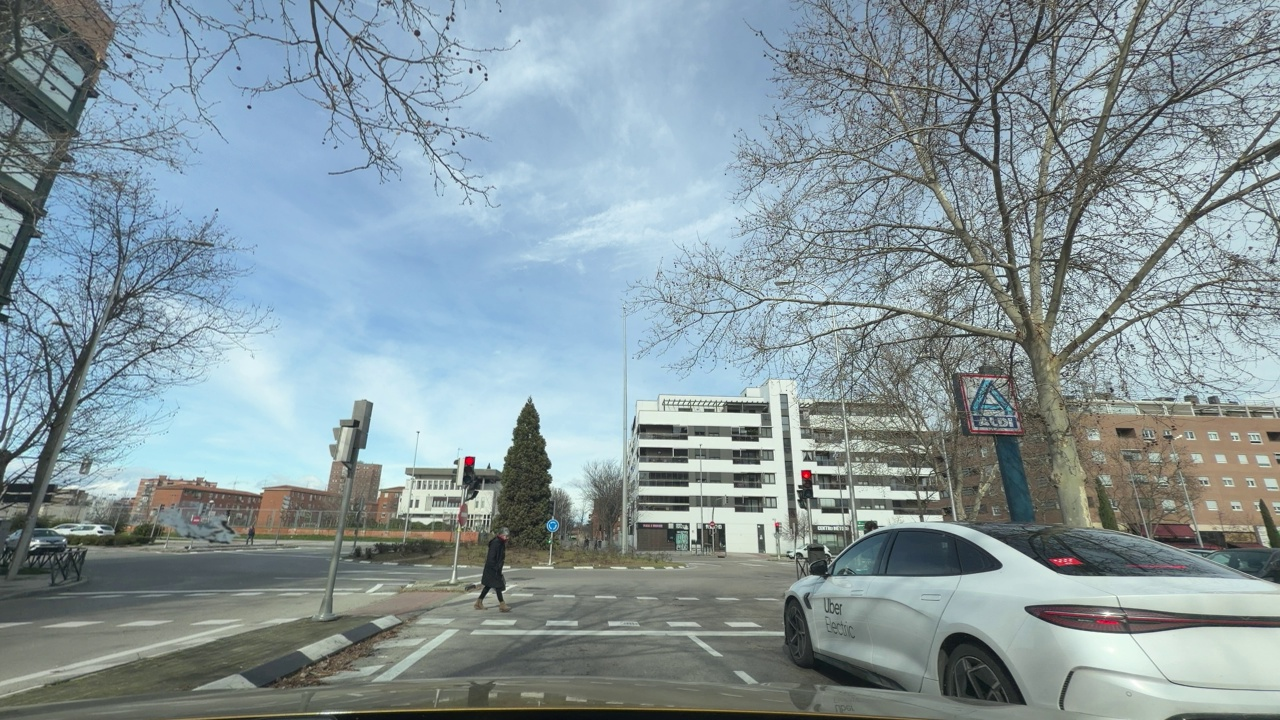
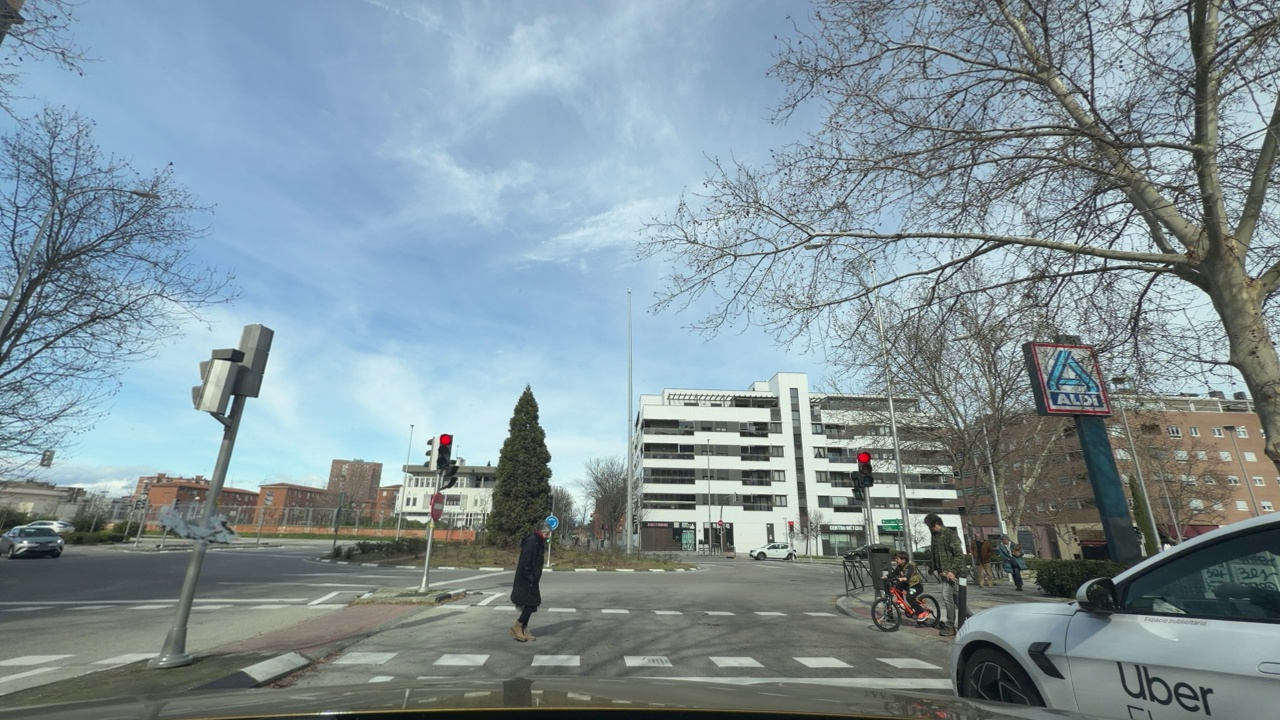
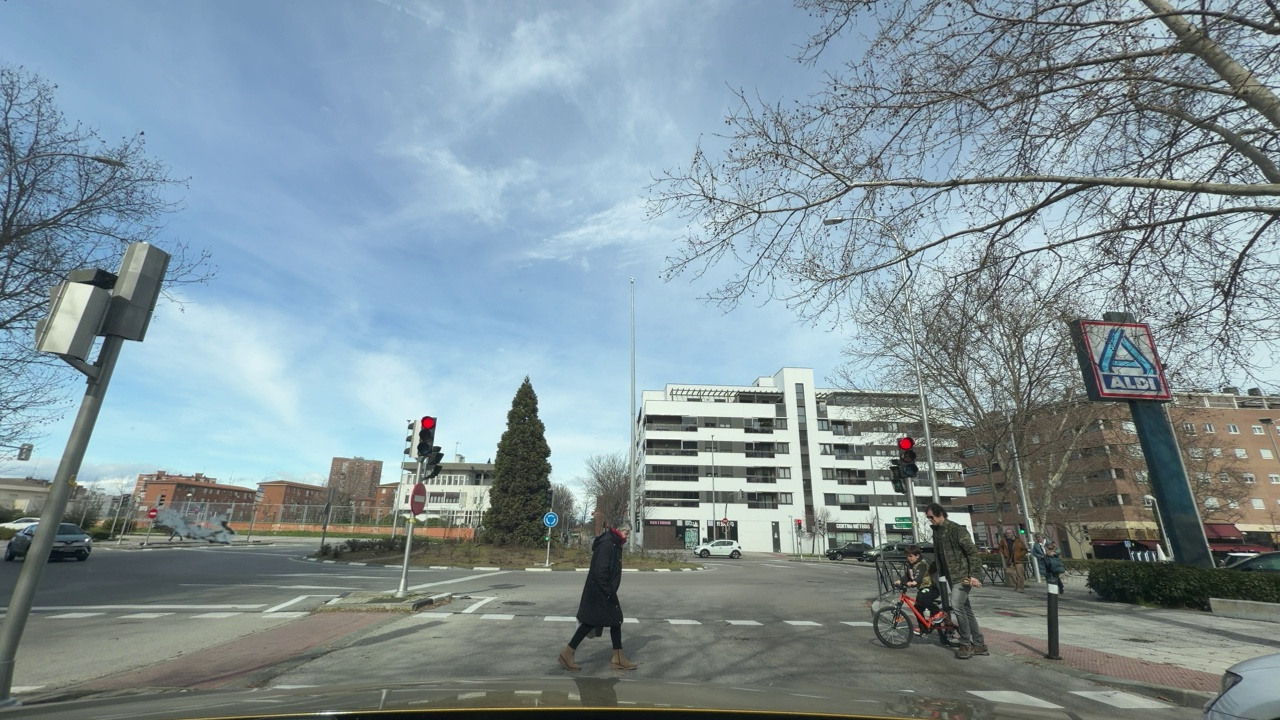
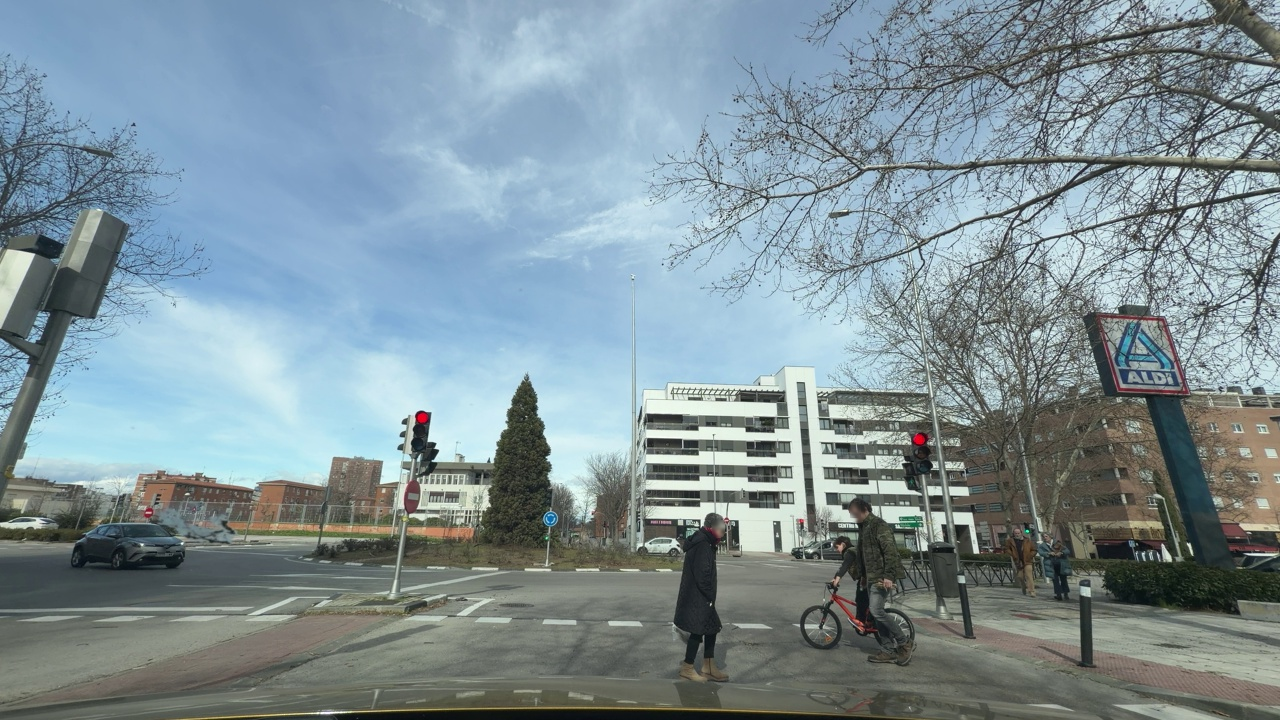
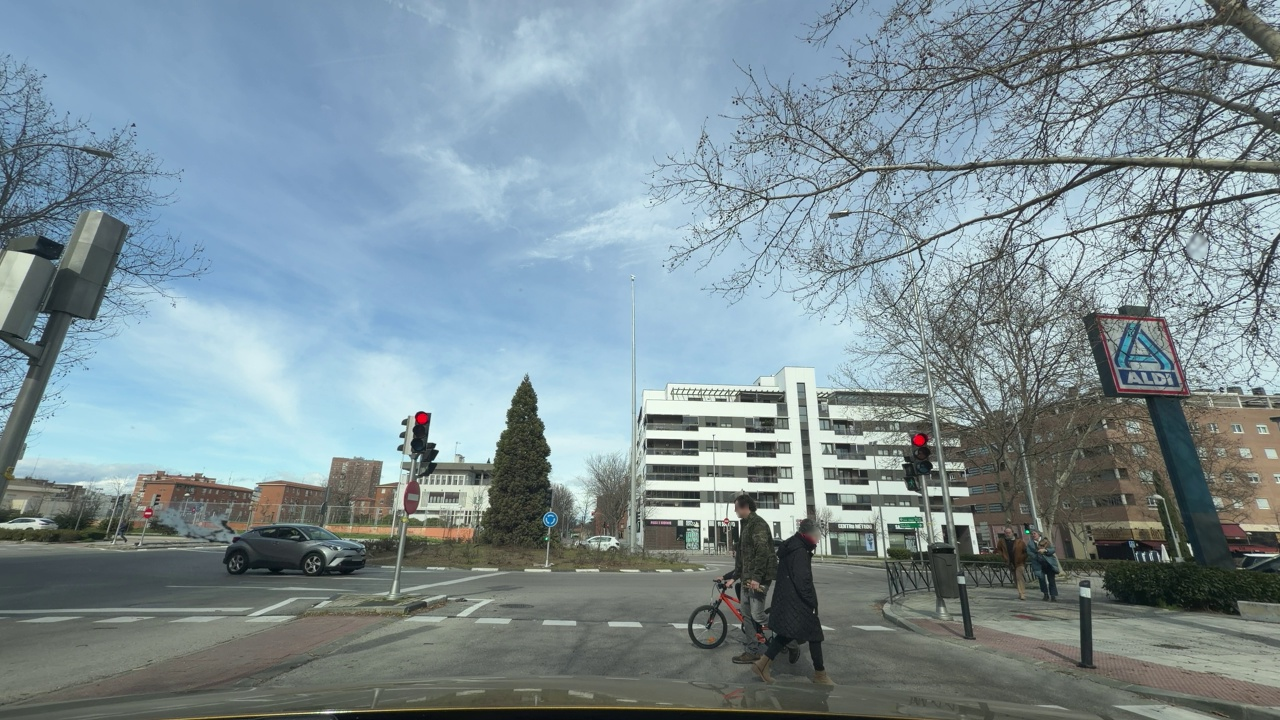
Situation: Pedestrian
Question: Is the ego vehicle traveling on a narrow street with sidewalks or bike lanes directly adjacent to the roadway?
Answer: No
Reasoning: The roadway presents a sidewalk on the right side but it is not narrow.

Situation: Pedestrian
Question: Are pedestrians or cyclists moving alongside the ego vehicle on the right side?
Answer: No
Reasoning: Pedestrians observed are crossing the street ahead of the ego vehicle.

Situation: Pedestrian
Question: Could a pedestrian's current path intersect with the trajectory of the ego vehicle?
Answer: Yes
Reasoning: Pedestrians are crossing the street perpendicularly to the trajectory of the ego vehicle.

Situation: Pedestrian
Question: Are pedestrians or cyclists moving alongside the ego vehicle on the left side?
Answer: No
Reasoning: There are no pedestrians or cyclists observed on the left side of the ego vehicle.